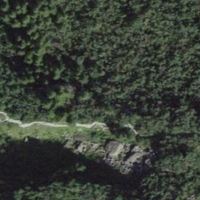
EUNIS habitat code: 32
Species observed at this site:
Parnassia palustris